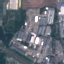
Label: Industrial